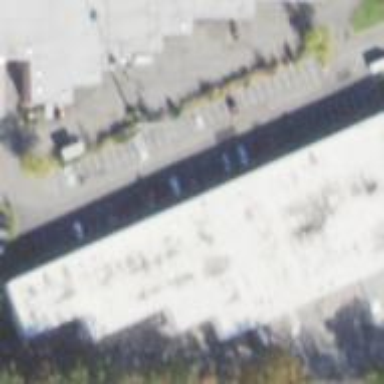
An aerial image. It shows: Commercial building.